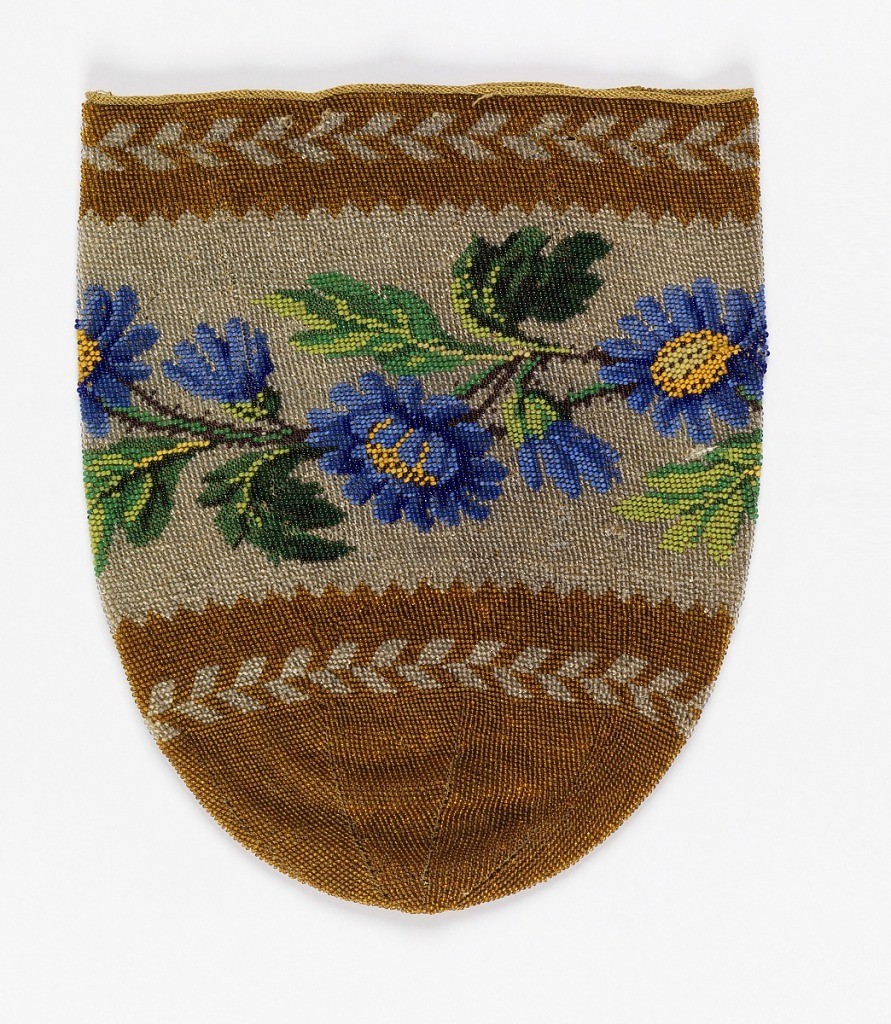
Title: Bag
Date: early 19th century
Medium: glass beads Technique: knitted
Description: Light brown bag encircled by a white band with a floral vine in blues and greens, with guard bands of white stylized vines.